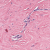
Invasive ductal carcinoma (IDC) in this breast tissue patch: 0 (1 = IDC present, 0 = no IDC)